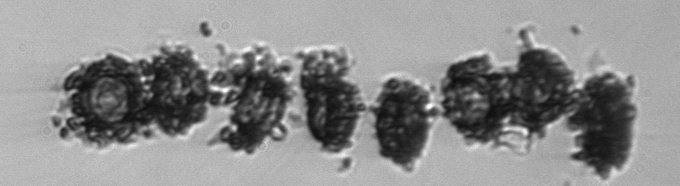
Label: Thalassiosira_TAG_external_detritus